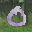
Label: 0